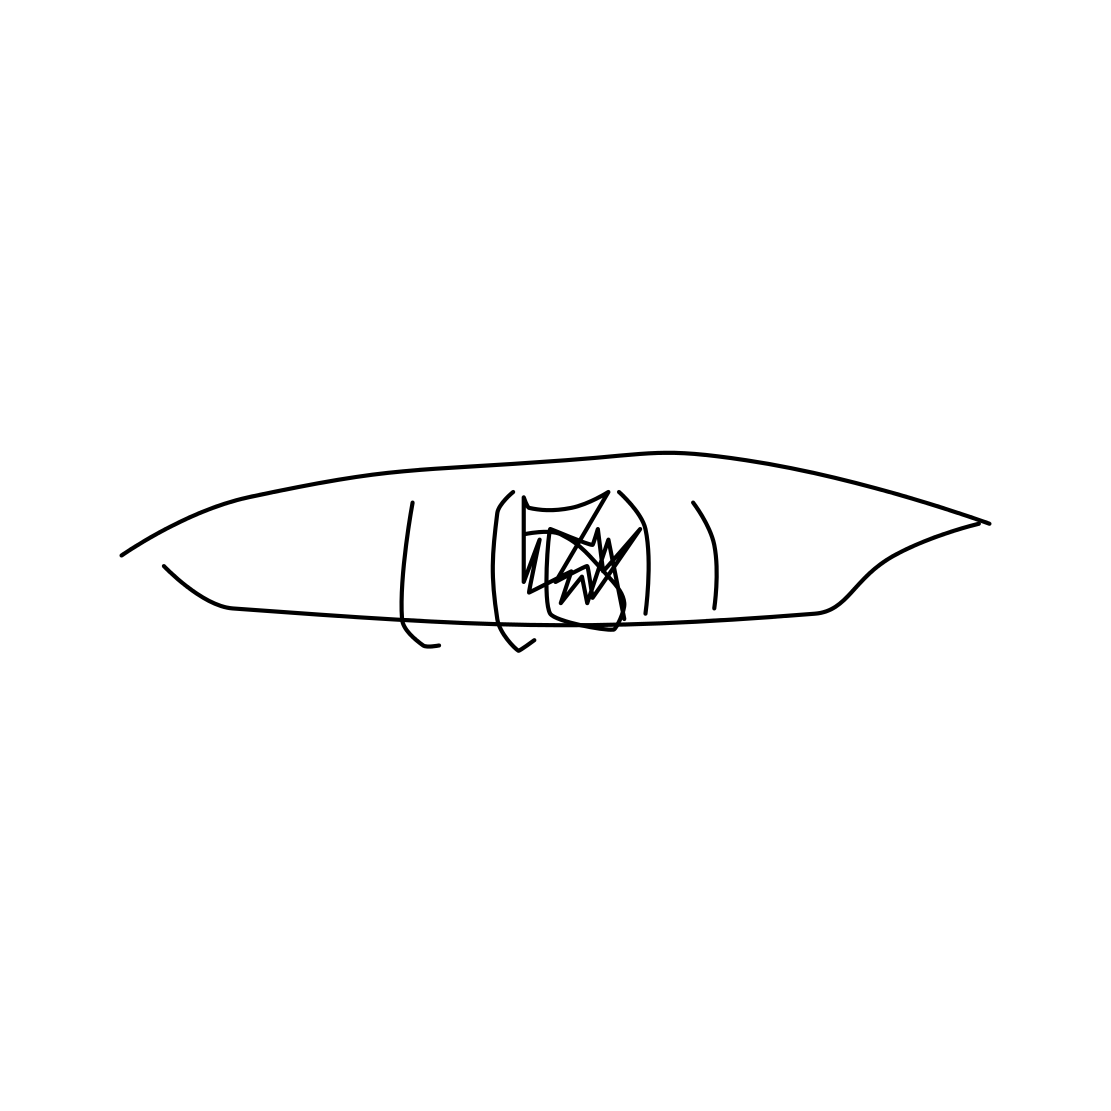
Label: eye